Interaction volume radius: 10 \u00c5
Interaction volume height: 20 \u00c5
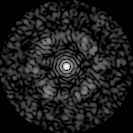
Disorder parameter: 0.75